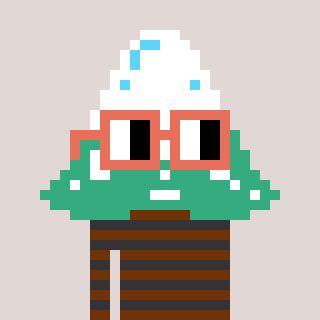
a pixel art character with square orange glasses, a snowy mountain-shaped head and a grayscale-colored body on a warm background